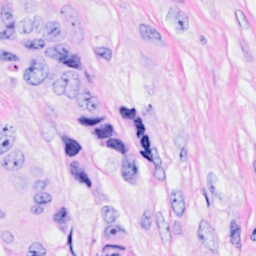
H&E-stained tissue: Breast